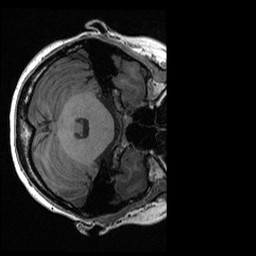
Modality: T1w
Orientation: axial
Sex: female
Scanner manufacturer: ge
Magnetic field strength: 3 T
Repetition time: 0.0064 s
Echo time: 0.00281 s